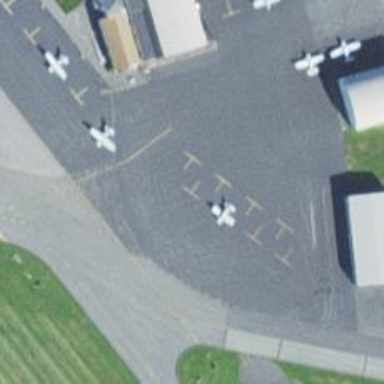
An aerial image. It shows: Image of helipad at airport.